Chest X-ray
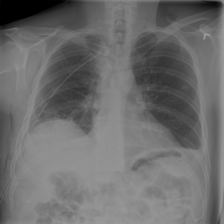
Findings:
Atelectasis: positive
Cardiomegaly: negative
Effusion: negative
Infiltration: negative
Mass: negative
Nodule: positive
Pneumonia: negative
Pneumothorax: negative
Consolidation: negative
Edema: negative
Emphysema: negative
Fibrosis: negative
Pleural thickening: negative
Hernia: negative